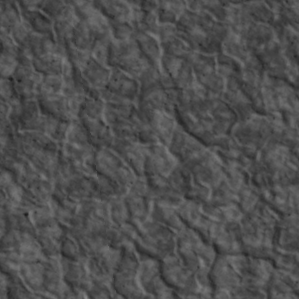
Label: non_frost